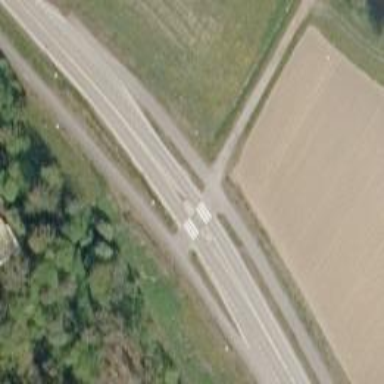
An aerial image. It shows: Marked road crossing with pedestrian island.